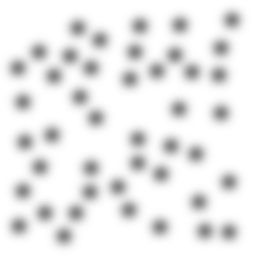
Squares: 0
Triangles: 0
Stars: 44
Total shapes: 44